Interaction volume radius: 5 \u00c5
Interaction volume height: 10 \u00c5
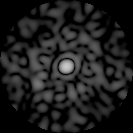
Disorder parameter: 0.8183